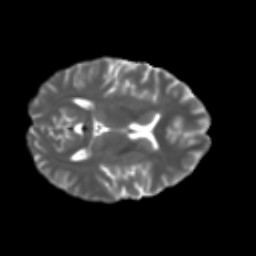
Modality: T2w
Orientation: axial
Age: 26
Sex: female
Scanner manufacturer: ge
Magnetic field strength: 3 T
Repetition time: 7.8 s
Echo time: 0.0606 s